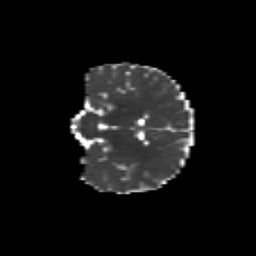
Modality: MD
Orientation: coronal
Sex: female
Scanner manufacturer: siemens
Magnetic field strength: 3 T
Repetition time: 5 s
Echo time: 0.071 s